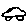
Label: car